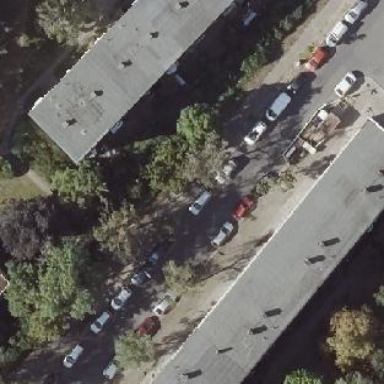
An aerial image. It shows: Flat-roofed residential building.